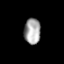
Tissue: prostate
Cell type: T cells
Senescence score: 0.6918
Nuclear area (px): 419
Mean DAPI intensity: 163.587